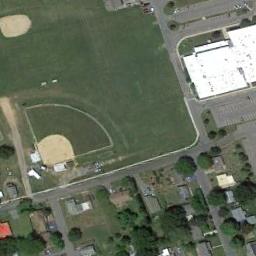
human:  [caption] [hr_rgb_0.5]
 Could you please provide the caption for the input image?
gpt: There are two baseball diamonds in the grass surrounded by the houses and many trees .

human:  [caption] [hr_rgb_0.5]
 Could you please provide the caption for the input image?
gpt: A baseball diamond on the lawn while a white building and some houses beside .

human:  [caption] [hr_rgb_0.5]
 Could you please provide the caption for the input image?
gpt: There are two baseball diamonds in the middle of grass next to many trees and houses with a road pass by .

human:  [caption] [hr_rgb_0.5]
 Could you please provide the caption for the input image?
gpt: There is a muddy path by the baseball field .

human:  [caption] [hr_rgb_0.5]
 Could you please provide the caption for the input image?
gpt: Many buildings are next to  the  baseball diamond .